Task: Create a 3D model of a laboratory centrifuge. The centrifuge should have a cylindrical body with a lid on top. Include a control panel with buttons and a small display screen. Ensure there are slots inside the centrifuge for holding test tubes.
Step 655:
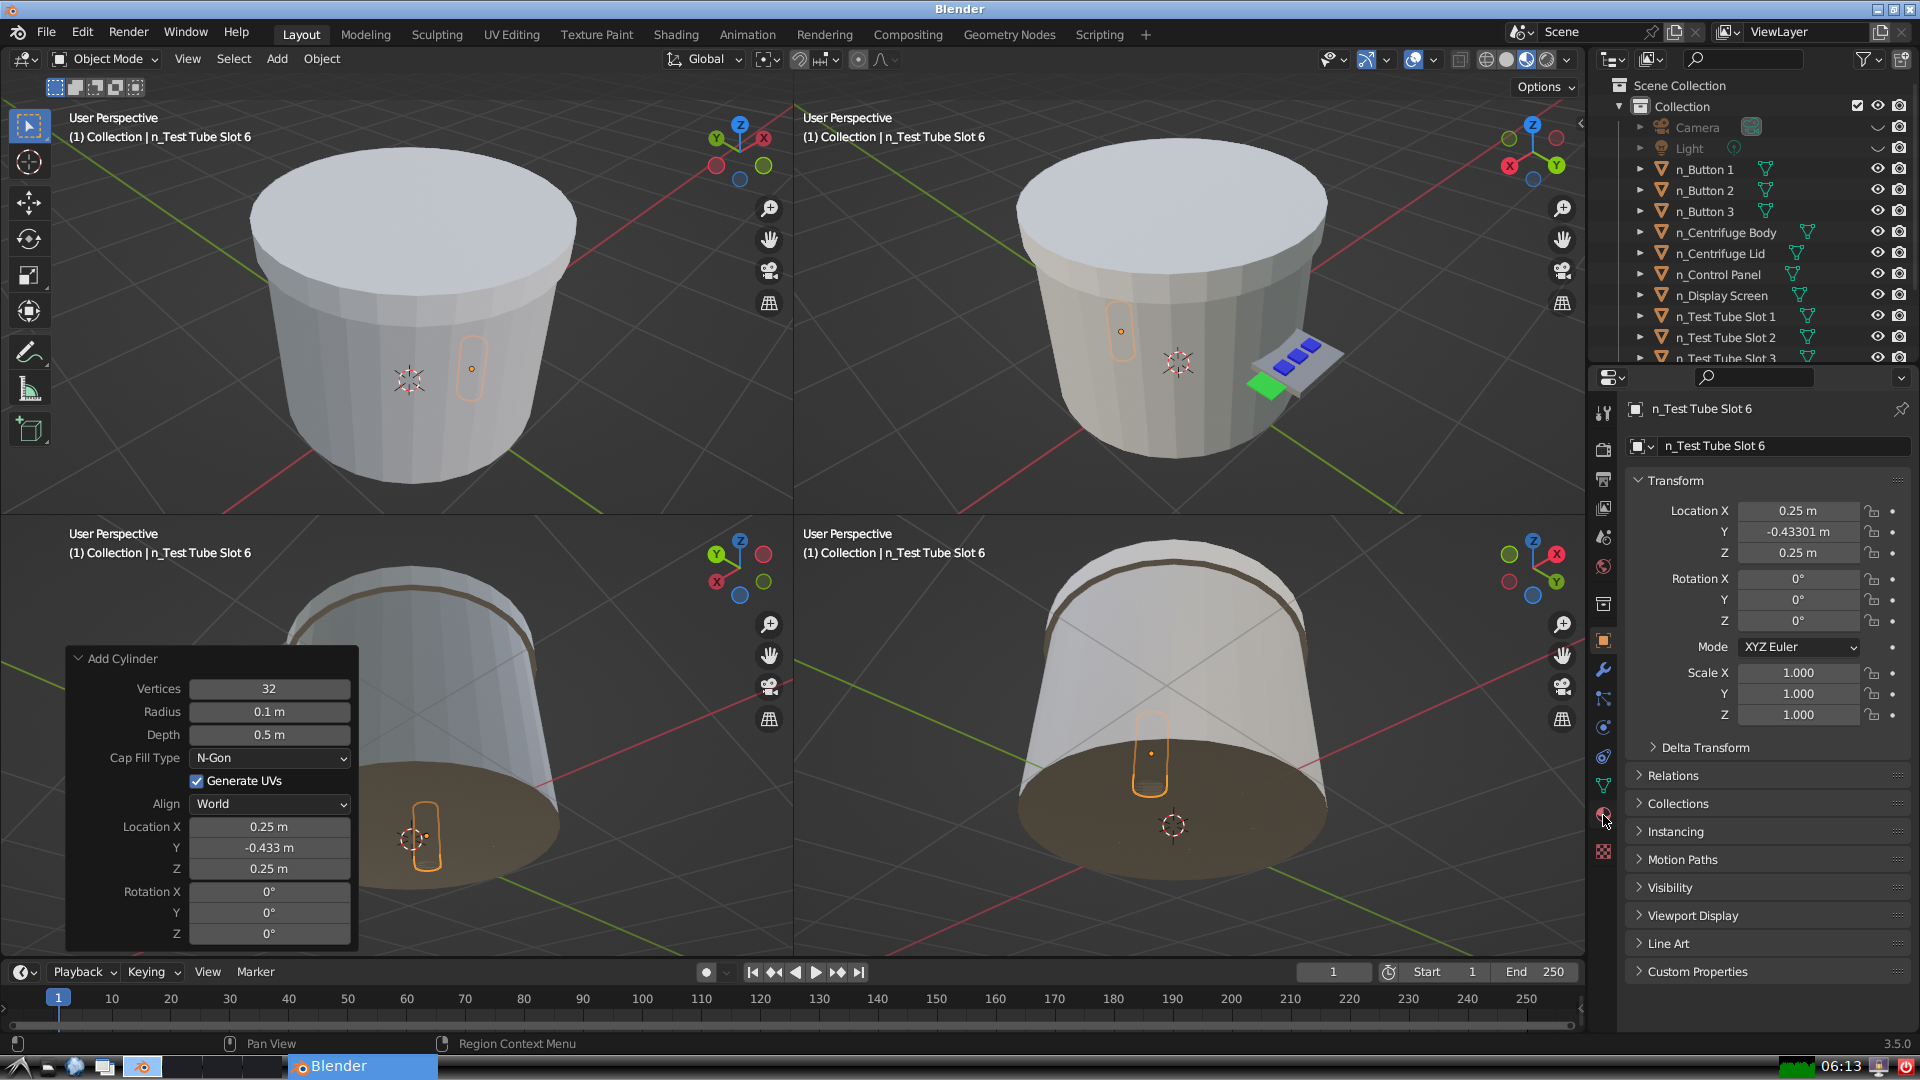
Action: click: no